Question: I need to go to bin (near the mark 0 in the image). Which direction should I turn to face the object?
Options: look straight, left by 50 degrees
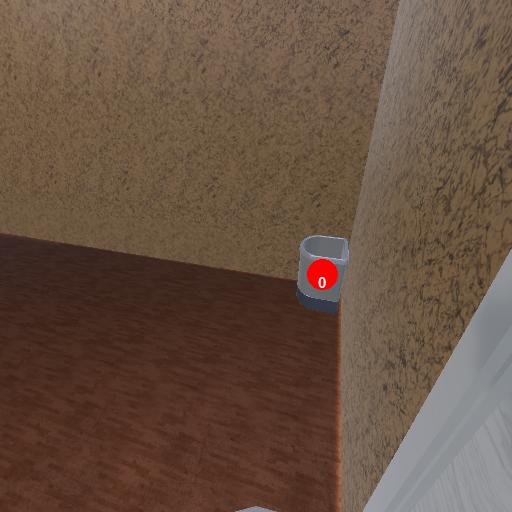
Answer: look straight